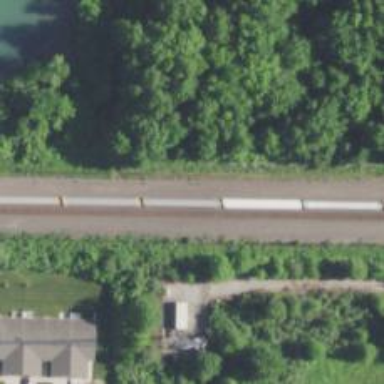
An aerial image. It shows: Railway track.